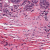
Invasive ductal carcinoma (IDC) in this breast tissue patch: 0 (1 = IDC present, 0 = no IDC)